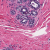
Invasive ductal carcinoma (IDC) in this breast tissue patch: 0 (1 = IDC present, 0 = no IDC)